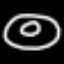
Label: donut